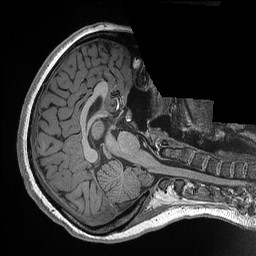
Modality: T1w
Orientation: axial
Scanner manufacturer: siemens
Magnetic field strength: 3 T
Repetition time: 2.3 s
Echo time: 0.00298 s